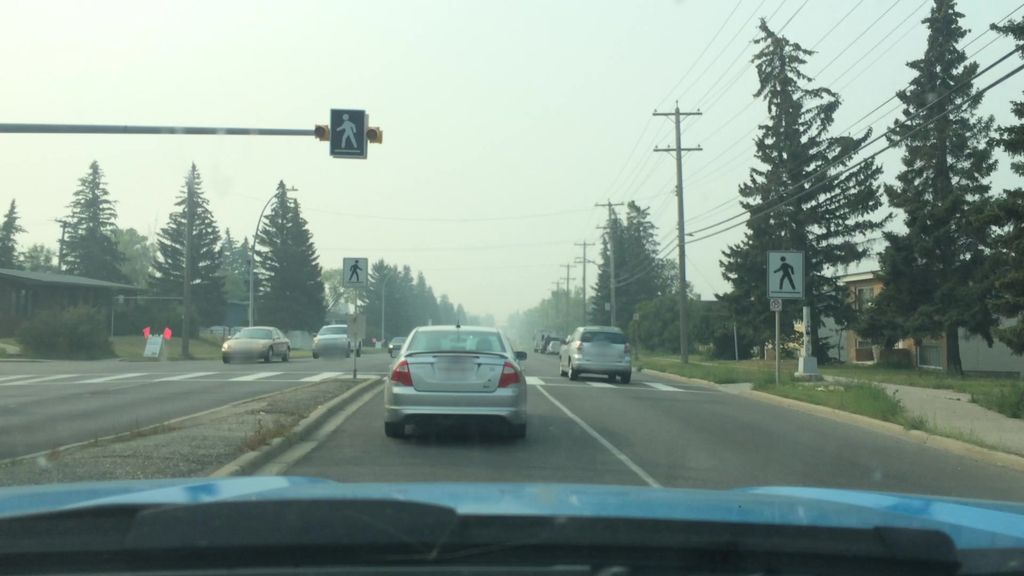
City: calgary